Frequency: 95000
Velocity: 0,2945
Power: 41,9
Pulse duration: 0,0000001
Pass count: 1
Magnification: 10
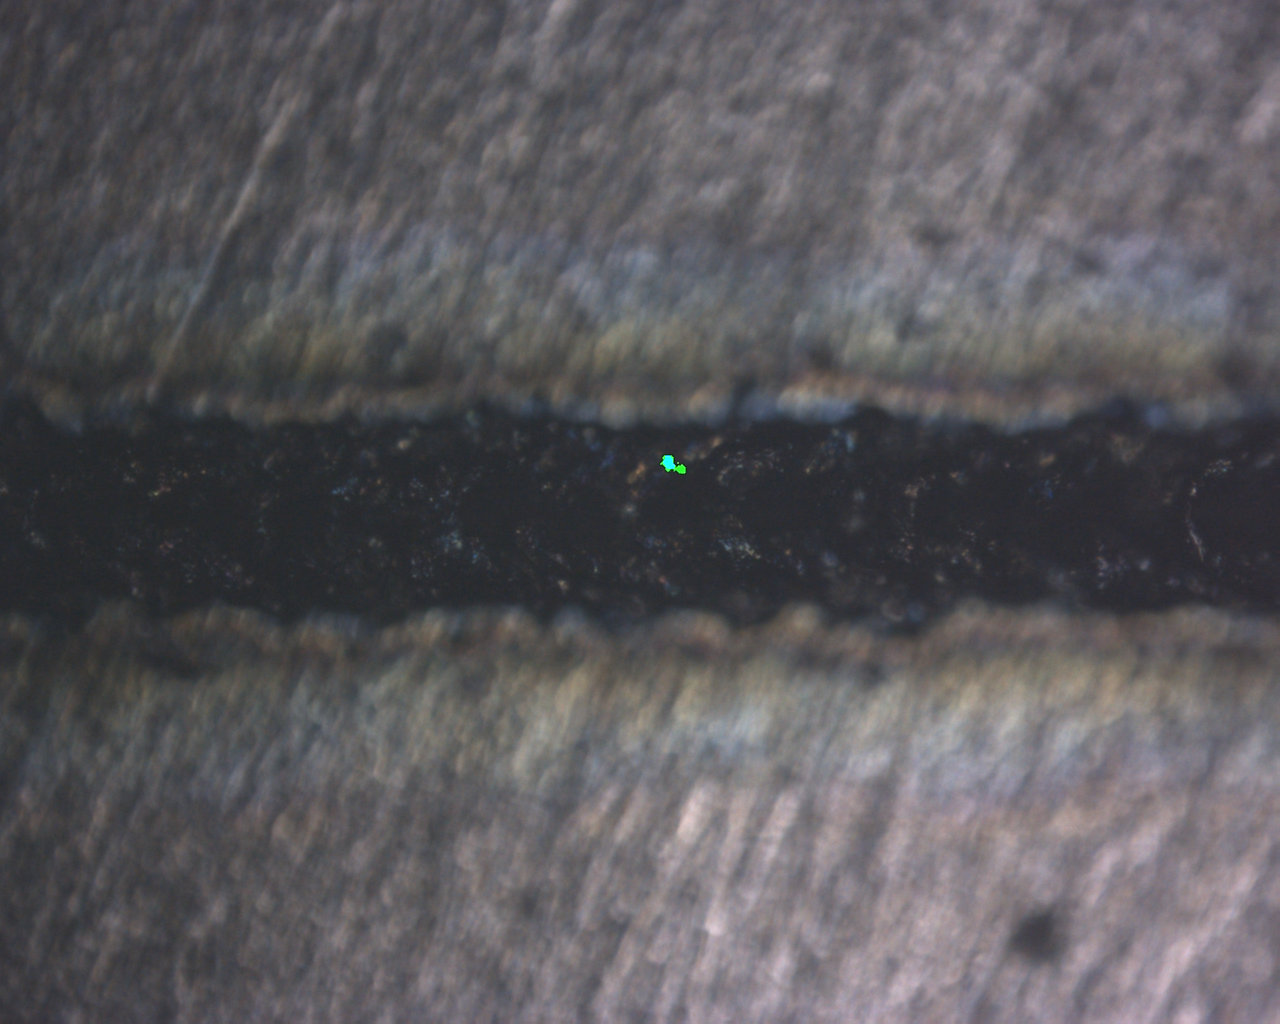
Measured width: 117.106
Other width: 90.384